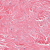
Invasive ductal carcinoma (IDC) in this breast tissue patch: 0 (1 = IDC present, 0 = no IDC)